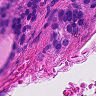
Metastatic tissue present: yes